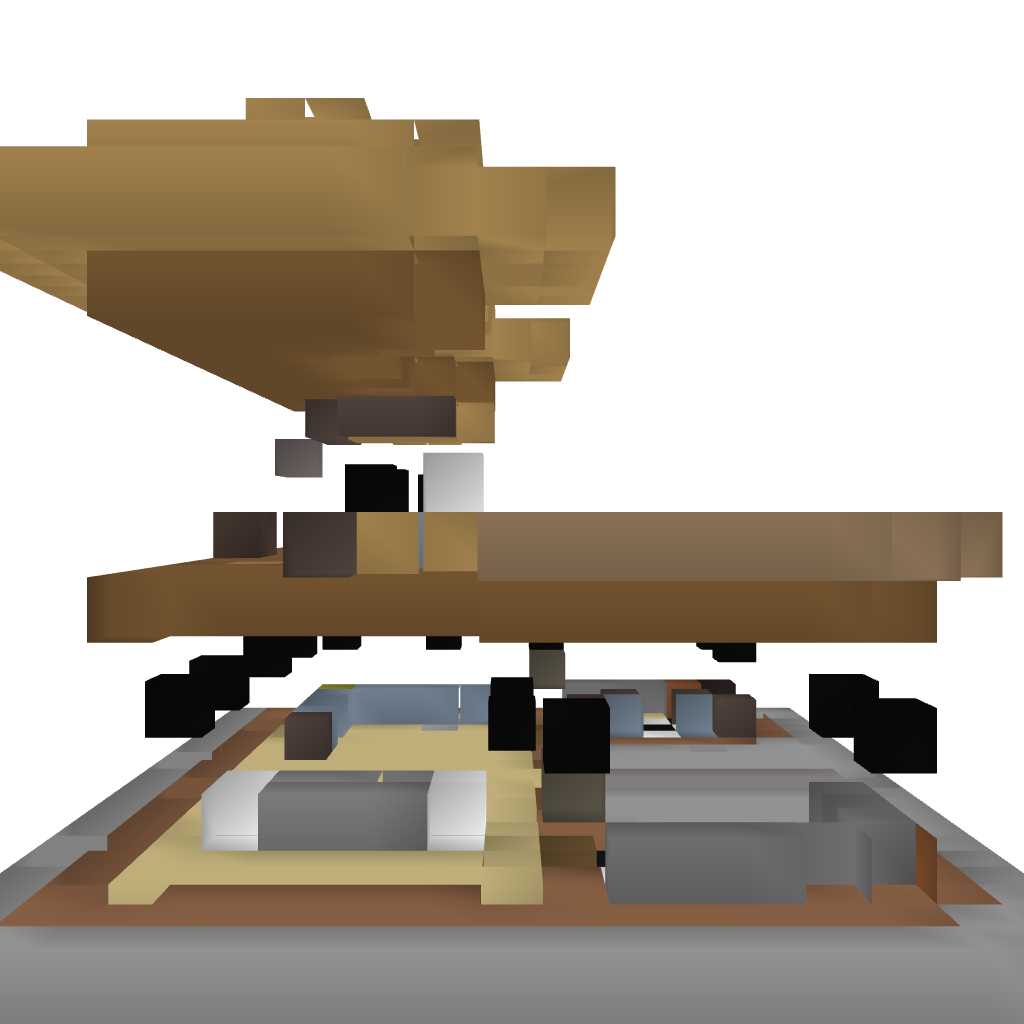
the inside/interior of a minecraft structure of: House #6